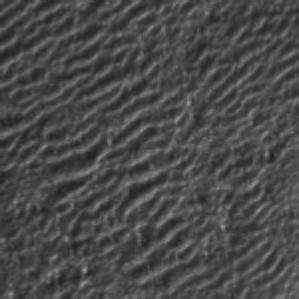
Label: frost